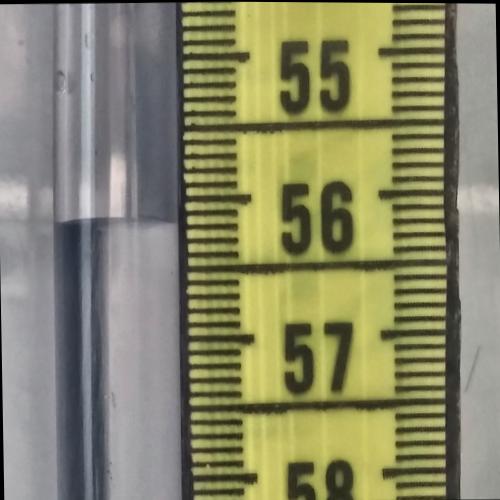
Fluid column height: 56.2 cm